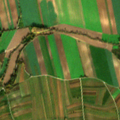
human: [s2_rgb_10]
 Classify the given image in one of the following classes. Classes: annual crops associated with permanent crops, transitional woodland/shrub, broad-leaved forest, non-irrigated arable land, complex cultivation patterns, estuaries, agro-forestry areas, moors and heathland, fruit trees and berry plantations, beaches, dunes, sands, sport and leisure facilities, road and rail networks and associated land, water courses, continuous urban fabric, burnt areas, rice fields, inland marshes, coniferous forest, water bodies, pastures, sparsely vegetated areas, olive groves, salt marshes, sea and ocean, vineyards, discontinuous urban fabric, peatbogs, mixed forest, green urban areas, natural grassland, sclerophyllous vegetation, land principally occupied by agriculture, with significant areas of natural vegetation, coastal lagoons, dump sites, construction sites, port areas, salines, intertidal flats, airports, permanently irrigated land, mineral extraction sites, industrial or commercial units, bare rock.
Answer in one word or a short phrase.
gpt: non-irrigated arable land, vineyards, land principally occupied by agriculture, with significant areas of natural vegetation, broad-leaved forest